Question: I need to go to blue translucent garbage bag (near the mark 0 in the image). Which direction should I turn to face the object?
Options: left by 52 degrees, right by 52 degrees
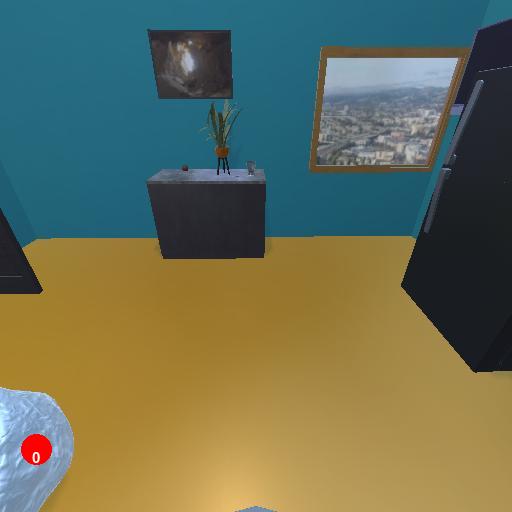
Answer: left by 52 degrees